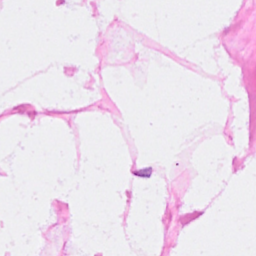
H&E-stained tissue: Breast